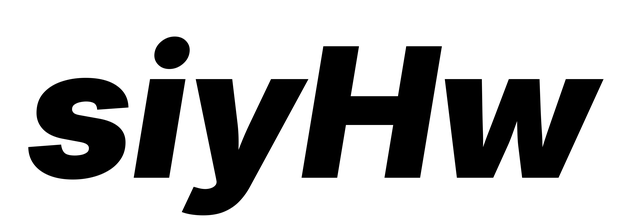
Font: Inter-Italic_Black_Italic